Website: bh-photo
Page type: customer-info-address
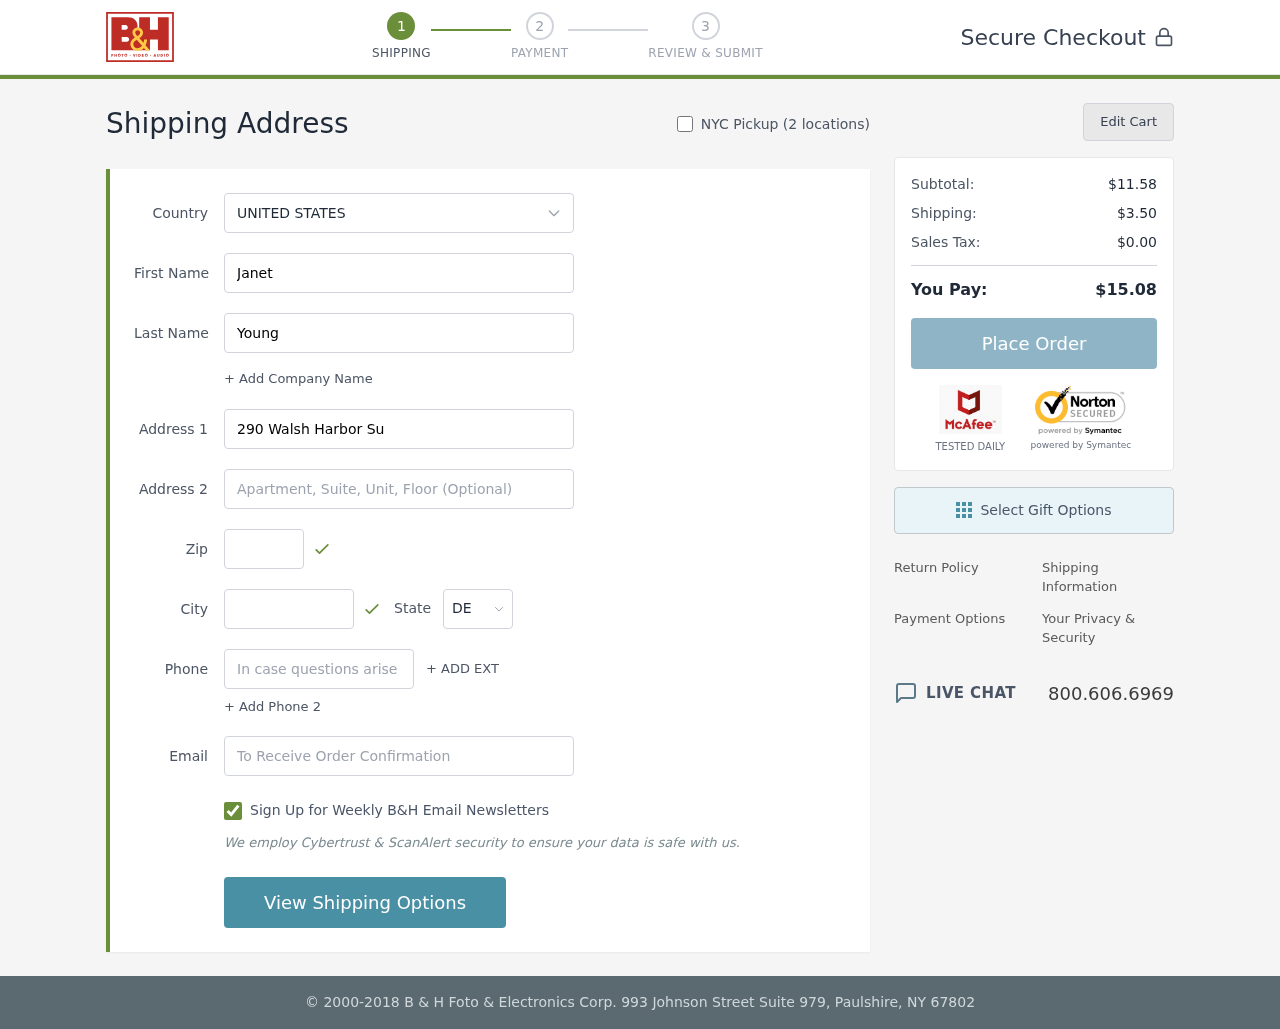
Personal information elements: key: PII_CITY
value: South Michelle
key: PII_COUNTRY
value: United States
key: PII_EMAIL
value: janetyoung@hotmail.com
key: PII_FIRSTNAME
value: Janet
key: PII_LASTNAME
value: Young
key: PII_PHONE
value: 9454381546
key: PII_POSTCODE
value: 05981
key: PII_STATE_ABBR
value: DE
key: PII_STREET
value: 290 Walsh Harbor Suite 726
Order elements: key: ORDER_SUBTOTAL
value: $11.58
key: ORDER_SHIPPING_COST
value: $3.50
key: ORDER_TAX
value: $0.00
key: ORDER_TOTAL
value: $15.08